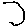
Label: hexagon